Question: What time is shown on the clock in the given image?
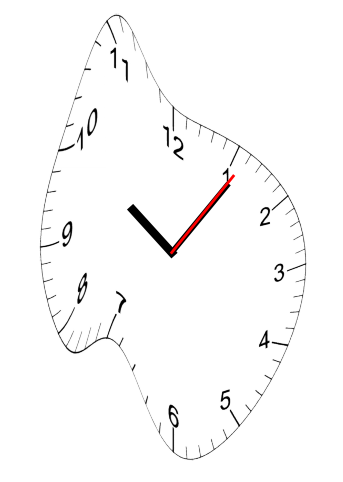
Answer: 10:06:06